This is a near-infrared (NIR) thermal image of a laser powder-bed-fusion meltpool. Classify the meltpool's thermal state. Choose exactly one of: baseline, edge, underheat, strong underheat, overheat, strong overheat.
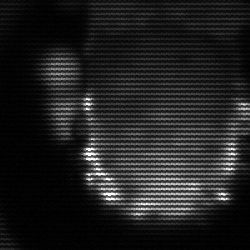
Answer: baseline